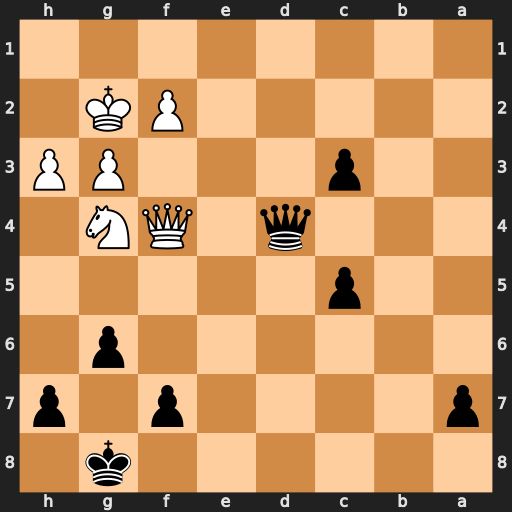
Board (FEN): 6k1/p4p1p/6p1/2p5/3q1QN1/2p3PP/5PK1/8
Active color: b
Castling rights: -
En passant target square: -
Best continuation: Qxf4 gxf4 c2